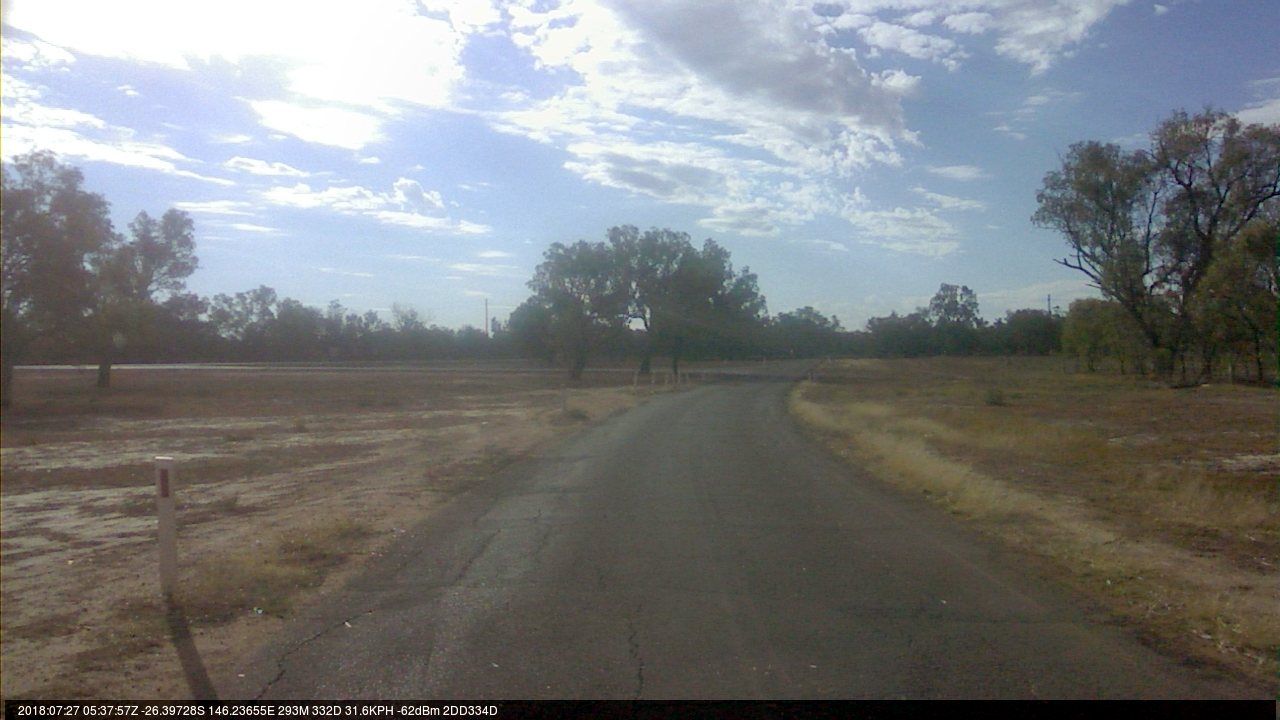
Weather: clear
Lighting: day
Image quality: slightly poor
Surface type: driving surface
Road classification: residential, unclassified
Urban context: low density rural
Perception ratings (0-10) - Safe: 0.74, Lively: 0.48, Beautiful: 7.09, Boring: 5.52, Depressing: 6.06, Wealthy: 2.33